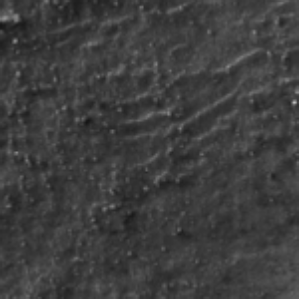
Label: frost